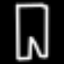
Label: pants